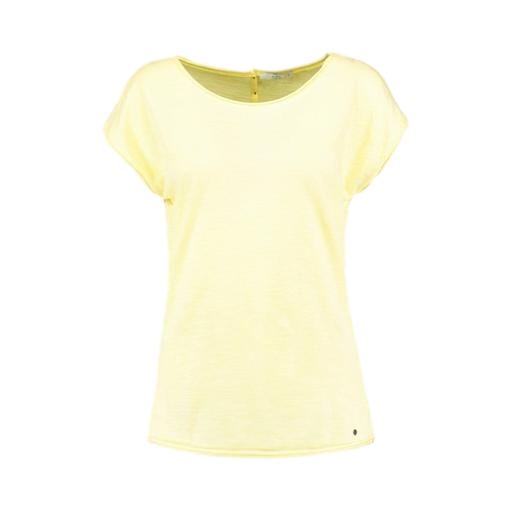
yellow iconic women's round neck t-shirt, yellow heathered cap-sleeve tee, yellow scoop tee, white background